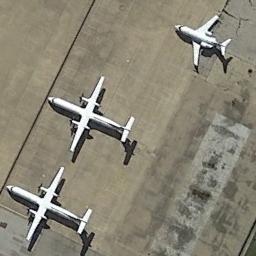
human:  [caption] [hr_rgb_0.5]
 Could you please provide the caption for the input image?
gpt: Two larger planes and a smaller plane parked on the open area .